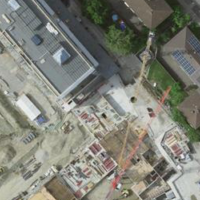
EUNIS habitat code: 54
Species observed at this site:
Corvus corone
Sturnus vulgaris
Pica pica
Columba livia
Symphoricarpos albus
Passer domesticus
Accipiter nisus
Delichon urbicum
Turdus merula